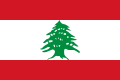
Flag of Lebanon